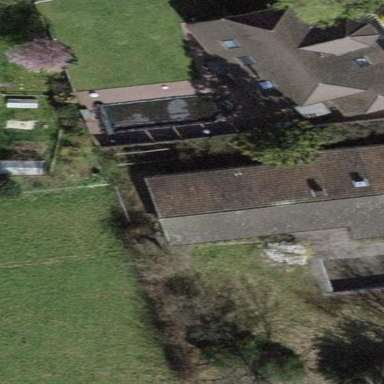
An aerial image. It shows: Building with tiled roof.